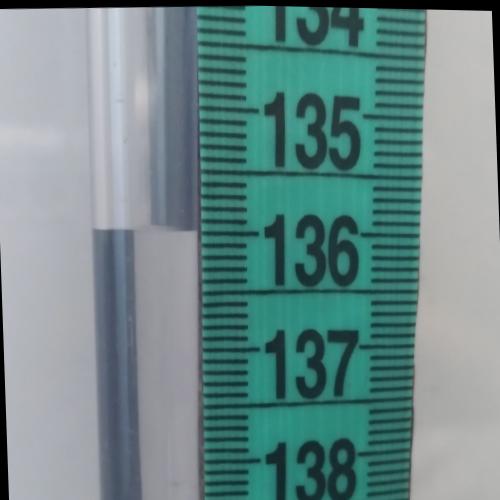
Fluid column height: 136.0 cm